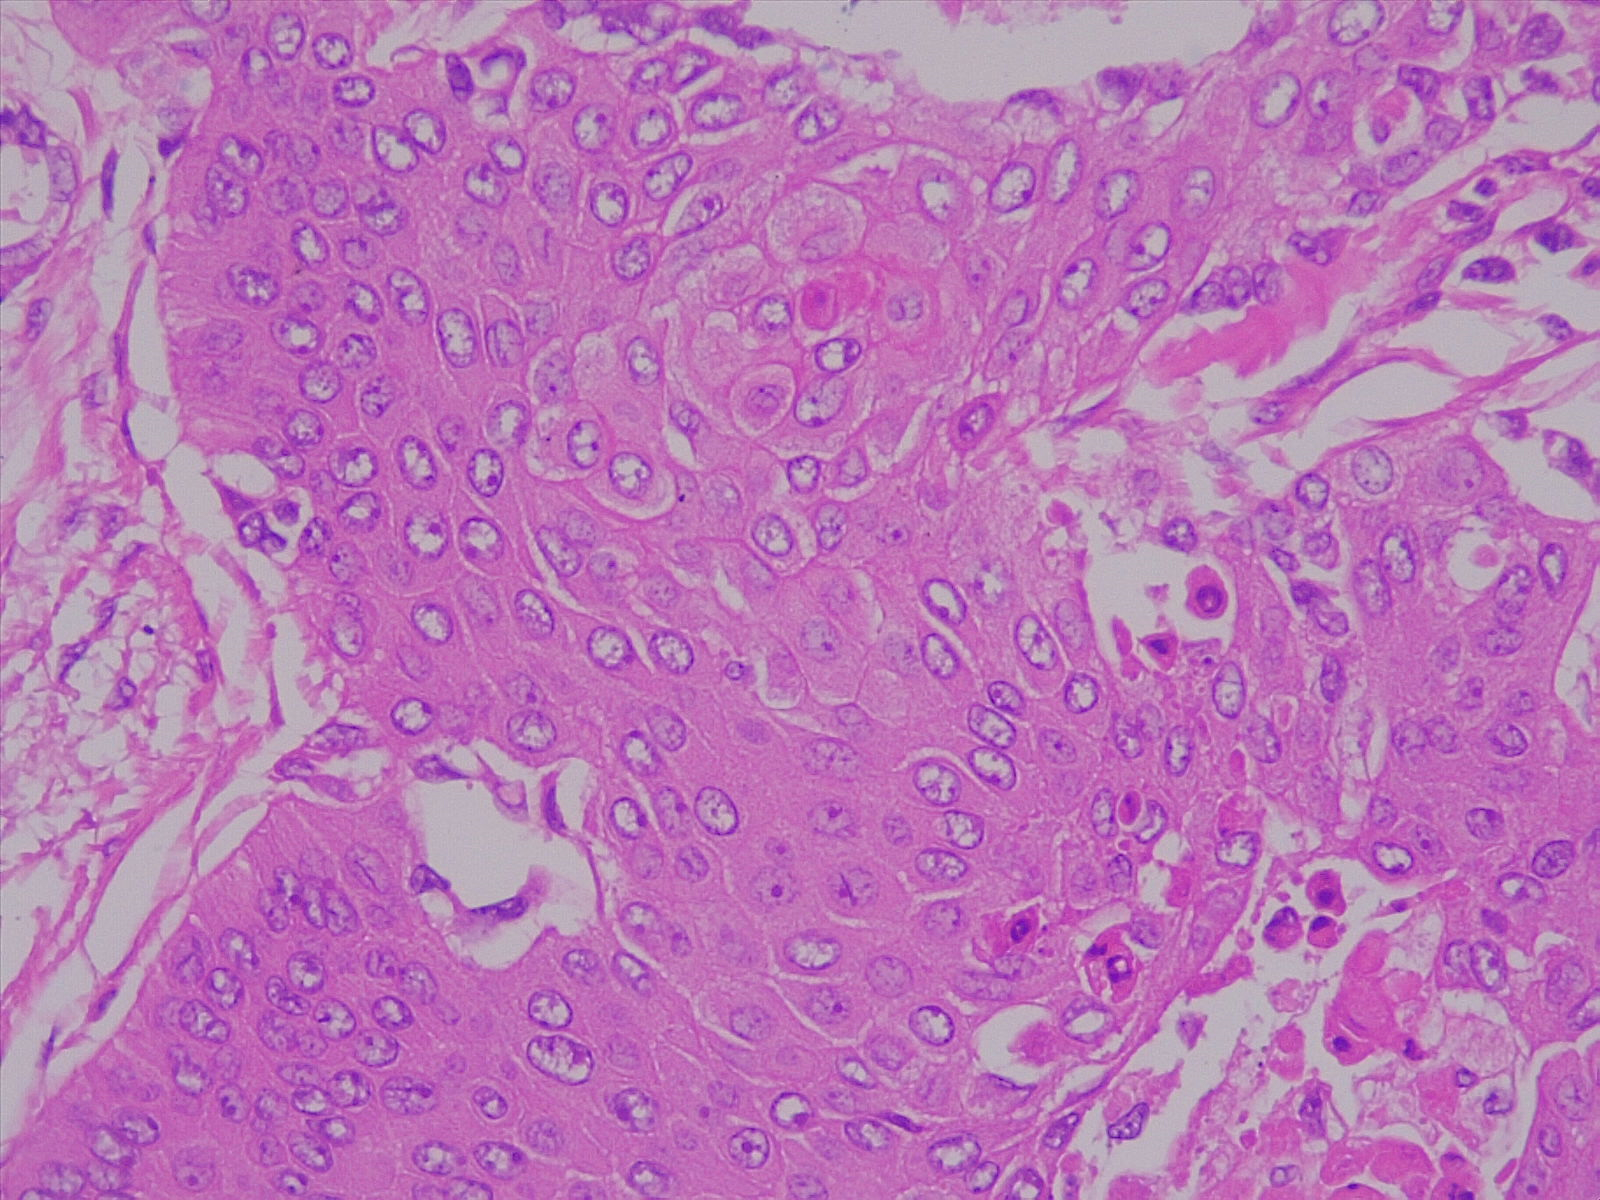
Label: lung squamous cell carcinoma, well differentiated